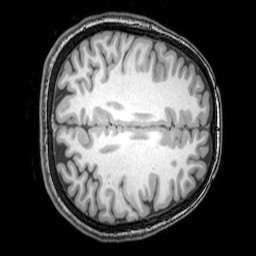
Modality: T1w
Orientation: axial
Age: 20
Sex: female
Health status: healthy
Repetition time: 0.081 s
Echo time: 0.037 s